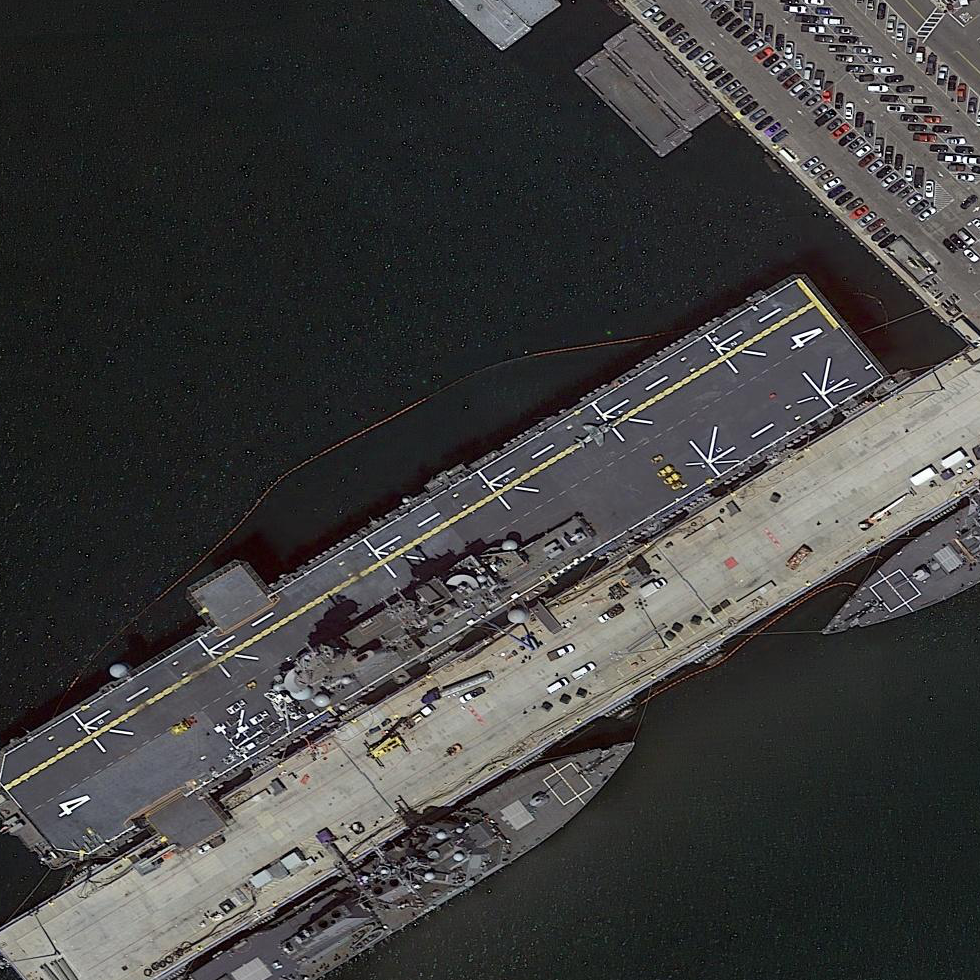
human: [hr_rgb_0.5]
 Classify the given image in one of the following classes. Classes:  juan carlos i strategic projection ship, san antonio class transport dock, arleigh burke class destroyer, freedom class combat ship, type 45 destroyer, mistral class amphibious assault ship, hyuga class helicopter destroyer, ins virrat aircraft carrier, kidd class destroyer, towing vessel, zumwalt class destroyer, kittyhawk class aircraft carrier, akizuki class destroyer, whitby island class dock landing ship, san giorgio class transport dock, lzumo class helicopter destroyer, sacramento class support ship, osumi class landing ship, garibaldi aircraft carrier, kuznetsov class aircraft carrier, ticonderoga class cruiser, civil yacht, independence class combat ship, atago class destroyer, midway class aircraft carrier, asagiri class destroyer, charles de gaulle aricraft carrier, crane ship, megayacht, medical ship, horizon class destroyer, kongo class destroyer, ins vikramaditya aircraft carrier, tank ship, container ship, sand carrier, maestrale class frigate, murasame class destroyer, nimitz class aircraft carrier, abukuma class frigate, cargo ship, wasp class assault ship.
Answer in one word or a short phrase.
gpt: Wasp class assault ship